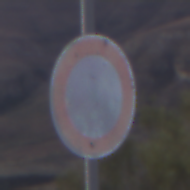
Verkehrszeichen: VerbotFahrzeugeAllerArt
Umgebung: Outdoor, Nature
Tageszeit: Dusk
Wetter: Clear
Licht: Natural
Jahreszeit: NotSpecified
Kontrast: LowContrast